Field crop: tomato
Growth stage: 1
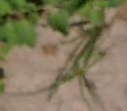
Species: cyperus